Question: I want to place 'boxshadow' on an image. I'm trying following but it just adds it behind the image, making it not visible. How that can be done?
'''
.box2 {
float: left;
height: 150px;
width: 150px;
box-shadow: inset 0px 0px 0px 10px #f00;
}
'''
'''
<div class="box2"><img src="https://farm1.staticflickr.com/502/18386328915_c63c4f6c7f_q.jpg" /></div>
'''

<URL>
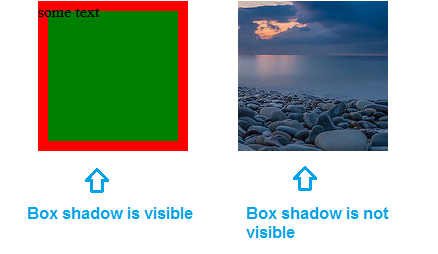
Answer: You can do this with ':after', for example.
'''
.box1{
height: 150px;
width: 150px;
background: green;
box-shadow:inset 0px 0px 0px 10px #f00;
float: left;
margin-right: 50px;
}
.box2 {
position: relative;
float: left;
height: 150px;
width: 150px;
box-shadow: inset 0px 0px 0px 10px #f00;
}
.box2:after {
position: absolute;
left: 0;
top: 0;
width: 100%;
height: 100%;
content: '';
box-shadow: inset 0px 0px 0px 10px #f00;
z-index: 1;
}
'''
Take a look at the fiddle:
<URL>